Question: I have to draw some graphics (pyplot preferred, but not mandatory), but on a very specific way. Here is an example of what I want:

I already know how to use pyplot to get most of the things I want.
What I don't know:
- How can I name the graphs ? (A, B, C, D...). I also would like to be able to set the position of the letter, like on the picture. On the top left corner.- Is there a way to include an arrow for the axis, like on the picture ? I don't have much hope for this one. Maybe I can use LaTex in the legend of the axis, and include something like rrow ?
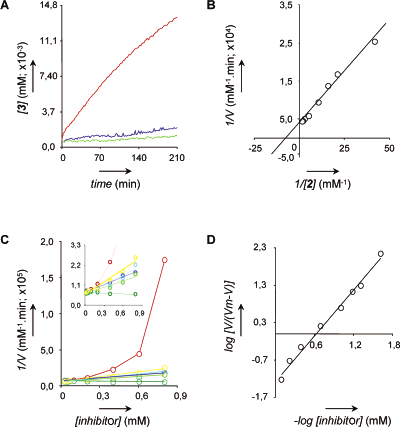
Answer: 1. Removing the axes spines to the right and top: To remove the spines on the right and top, you could call: for spine_loc in ('top', 'right'):
ax.spines[spine_loc].set_visible(False)
Next, you'll want to call these functions to also remove the ticks: ax.yaxis.set_ticks_position('left')
ax.xaxis.set_ticks_position('bottom')
2. To set the position of the title, you could use the set_position method of the axis title instance: title = ax.set_title('test')
title.set_position([-0.1, 1])
The coordinates seem to be axes fraction and I haven't found a way yet to specify figure fraction or any of the other options common to e.g. ax.annotate. But this 'll get you where you wanted to go and it also makes sense, because the title here is linked to an axes instance, not to e.g. a figure window.
3. Adding arrows to indicate the direction of increasing coordinates: Arrows can be plotted easily, just use annotate and specify the arrowprops, while leaving the string empty. The generated arrow can be positioned anywhere, even outside the axes, by specifying the right options for xycoords and textcoords. Although, you could just as easily specify the overlined arrow in Latex for your xlabel (or ylabel): ax.set_xlabel(r'$\overrightarrow{X} (\mu{m})$')
But I think that's not exactly what you want, because the arrow only seems to indicate the direction of increasing ordinates in those graphs. In that case, the arrow there is chartjunk, but of couse that's your choice.
You should also have a look at the <URL> described here.